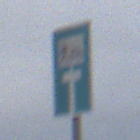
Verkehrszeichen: SackgasseRadverkehrFussgaengerDurchlaessig
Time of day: MorningAfternoon
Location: Outdoor (Suburban)
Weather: Overcast
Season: NotSpecified
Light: Natural